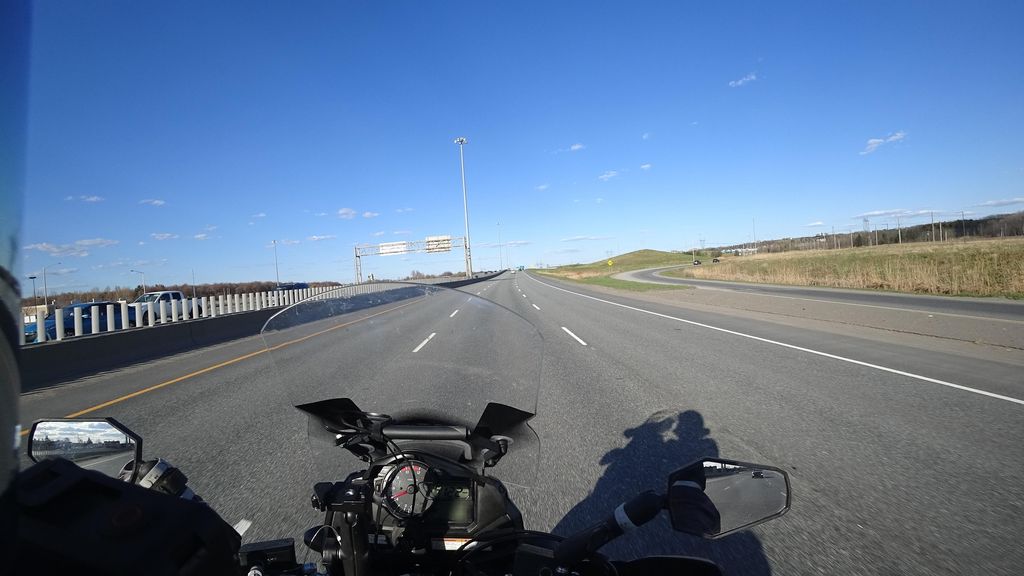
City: quebec_city